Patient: sex F, age 58
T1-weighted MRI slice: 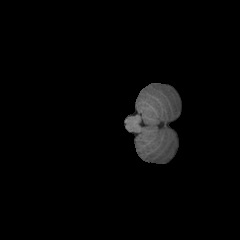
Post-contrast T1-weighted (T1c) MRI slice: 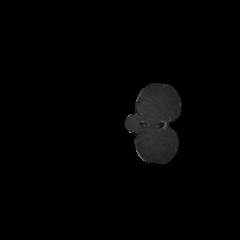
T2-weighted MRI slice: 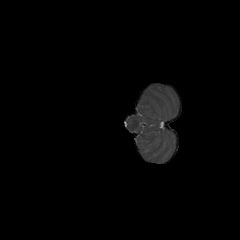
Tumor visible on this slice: no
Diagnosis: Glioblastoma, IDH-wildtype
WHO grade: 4